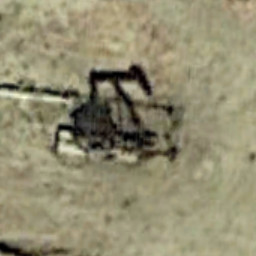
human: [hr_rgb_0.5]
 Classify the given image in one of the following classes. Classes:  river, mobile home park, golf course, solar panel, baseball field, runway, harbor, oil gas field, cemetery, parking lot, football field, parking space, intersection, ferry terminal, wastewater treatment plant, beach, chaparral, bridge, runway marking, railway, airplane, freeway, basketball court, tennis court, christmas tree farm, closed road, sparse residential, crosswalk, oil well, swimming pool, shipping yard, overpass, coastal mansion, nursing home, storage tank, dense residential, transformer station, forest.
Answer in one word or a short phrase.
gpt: oil well